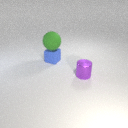
small blue rubber cube below large green rubber sphere